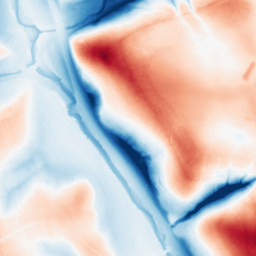
Category: trend_removal
Decomposition family: local_polynomial
Decomposition parameters: window_size: 101
degree: 3
Upsampling method: sinc_blackman
Upsampling parameters: scale: 2
kernel_size: 16
Upsampling scale: 2